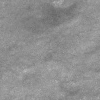
Atmospheric dust classification: not_dusty